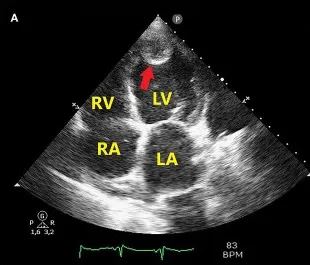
Apical 4-chamber echocardiographic view showing a large and roundish LV apical thrombus with hypoechoic central space and hyperechoic border (A, red arrow). The LV thrombotic mass measured 23 mm x 21 mm.
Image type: radiology (ultrasound)